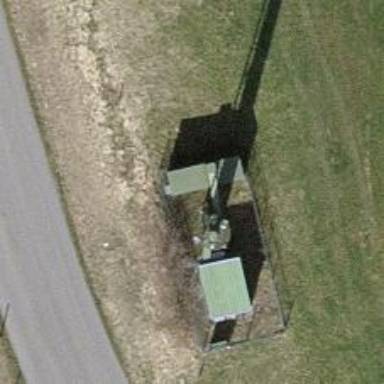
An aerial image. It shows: Communication mast tower.